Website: home-depot
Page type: review-order
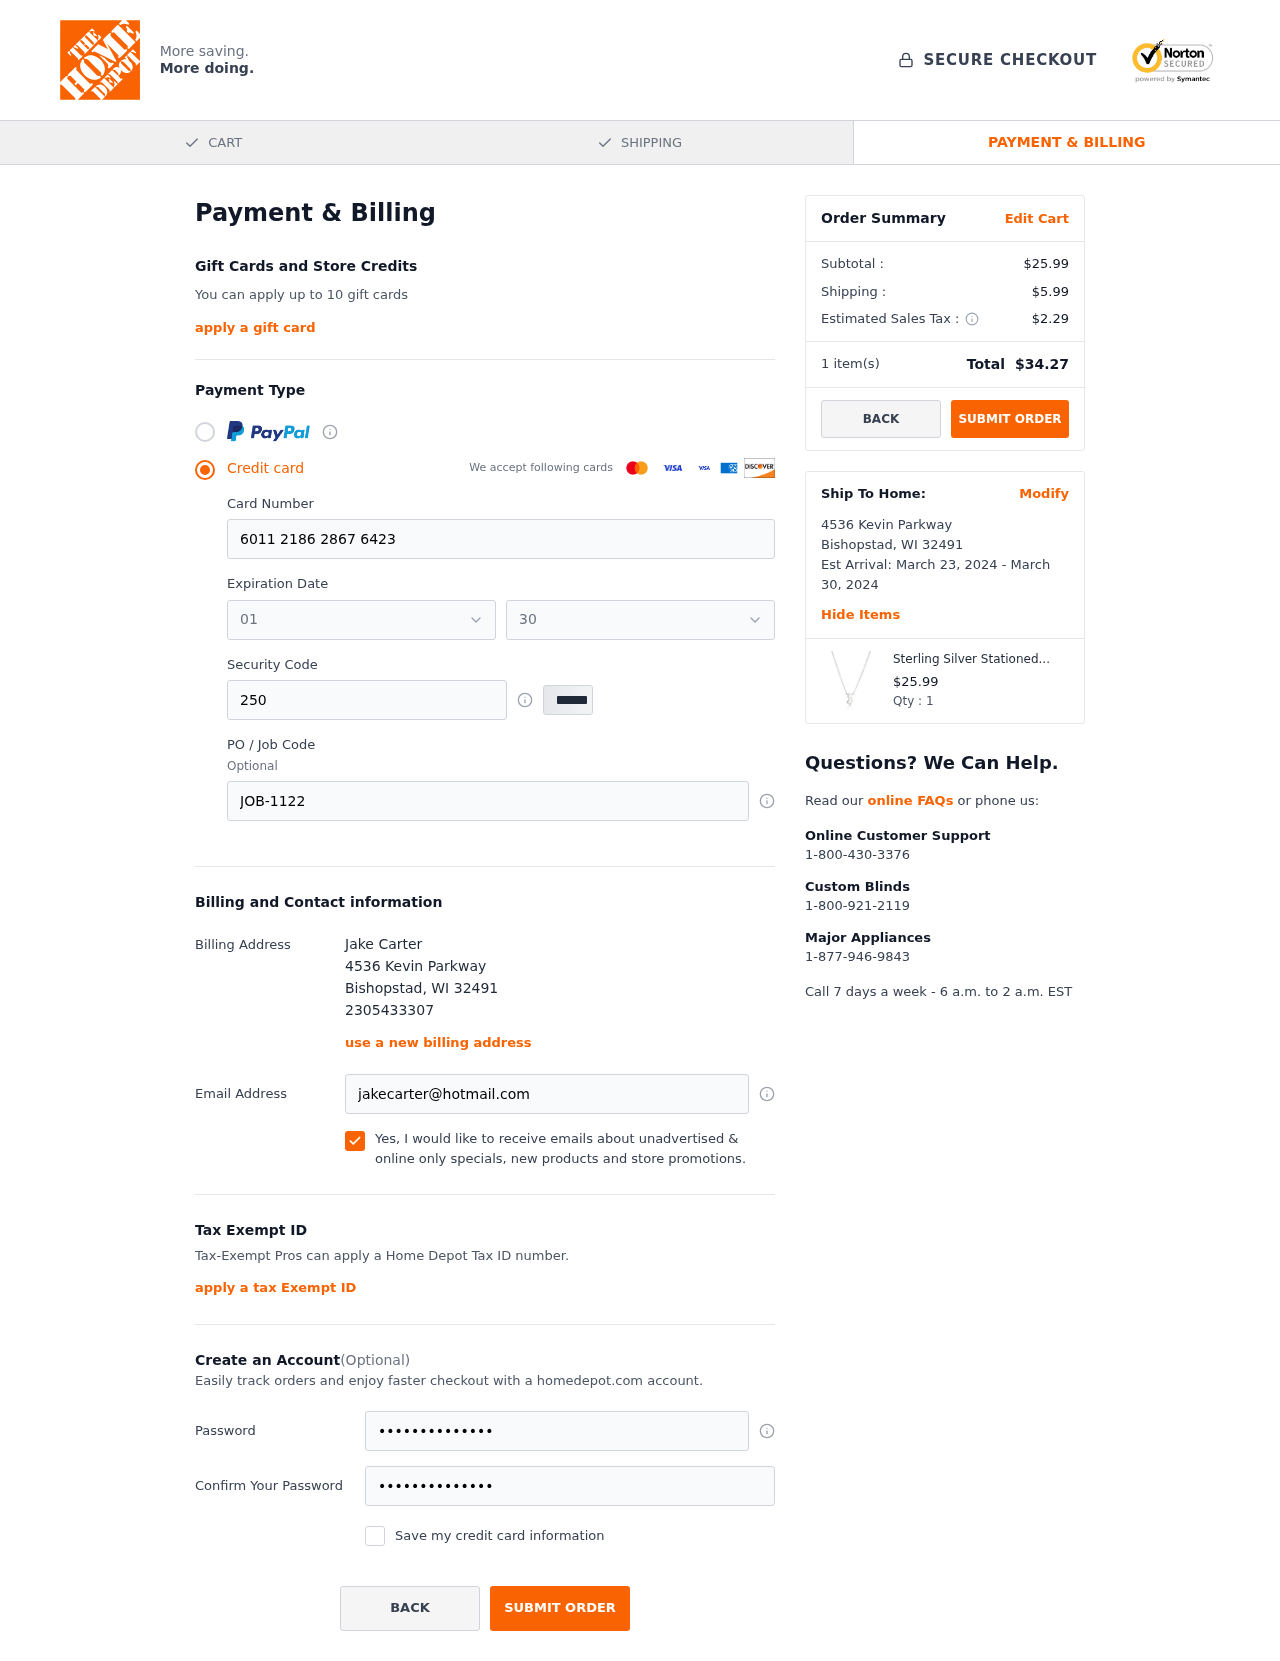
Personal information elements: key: PII_CARD_EXPIRY_MONTH
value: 01
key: PII_CARD_EXPIRY_YEAR
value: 30
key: PII_CITY
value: Bishopstad
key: PII_FULLNAME
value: Jake Carter
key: PII_PHONE
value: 2305433307
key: PII_POSTCODE
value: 32491
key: PII_STATE_ABBR
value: WI
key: PII_STREET
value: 4536 Kevin Parkway
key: PII_CARD_NUMBER
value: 6011 2186 2867 6423
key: PII_CARD_CVV
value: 250
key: PII_JOB_CODE
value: JOB-1122
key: PII_EMAIL
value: jakecarter@hotmail.com
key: PII_POSTCODE_FULL
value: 32491
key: PII_POSTCODE_NUMERIC
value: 32491
Product elements: key: PRODUCT1_NAME
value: Sterling Silver Stationed Mini State New Jersey Pendant Necklace, 17"+2.5" Extender
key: PRODUCT1_PRICE
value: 25.99
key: PRODUCT1_QUANTITY
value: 1
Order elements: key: ORDER_SUBTOTAL
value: $25.99
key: ORDER_SHIPPING_COST
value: $5.99
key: ORDER_TAX
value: $2.29
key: ORDER_NUM_ITEMS
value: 1
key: ORDER_TOTAL
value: $34.27
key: ORDER_SHIPPING_DATE
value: March 23, 2024
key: ORDER_DELIVERY_DATE
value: March 30, 2024